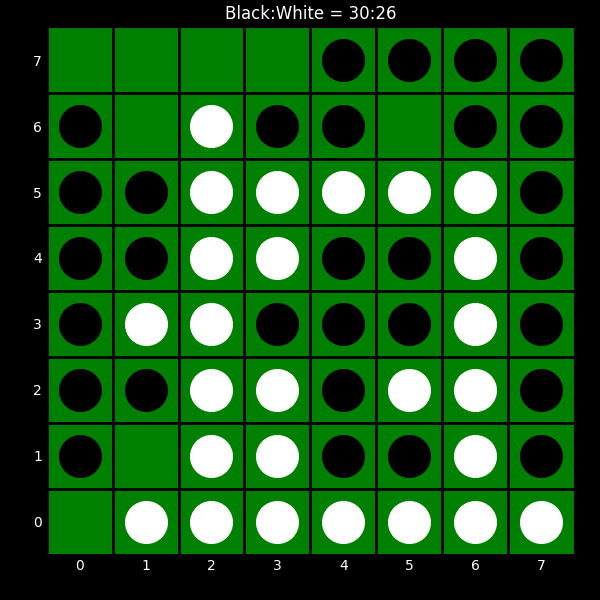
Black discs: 30
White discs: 26